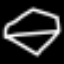
Label: diamond